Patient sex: F
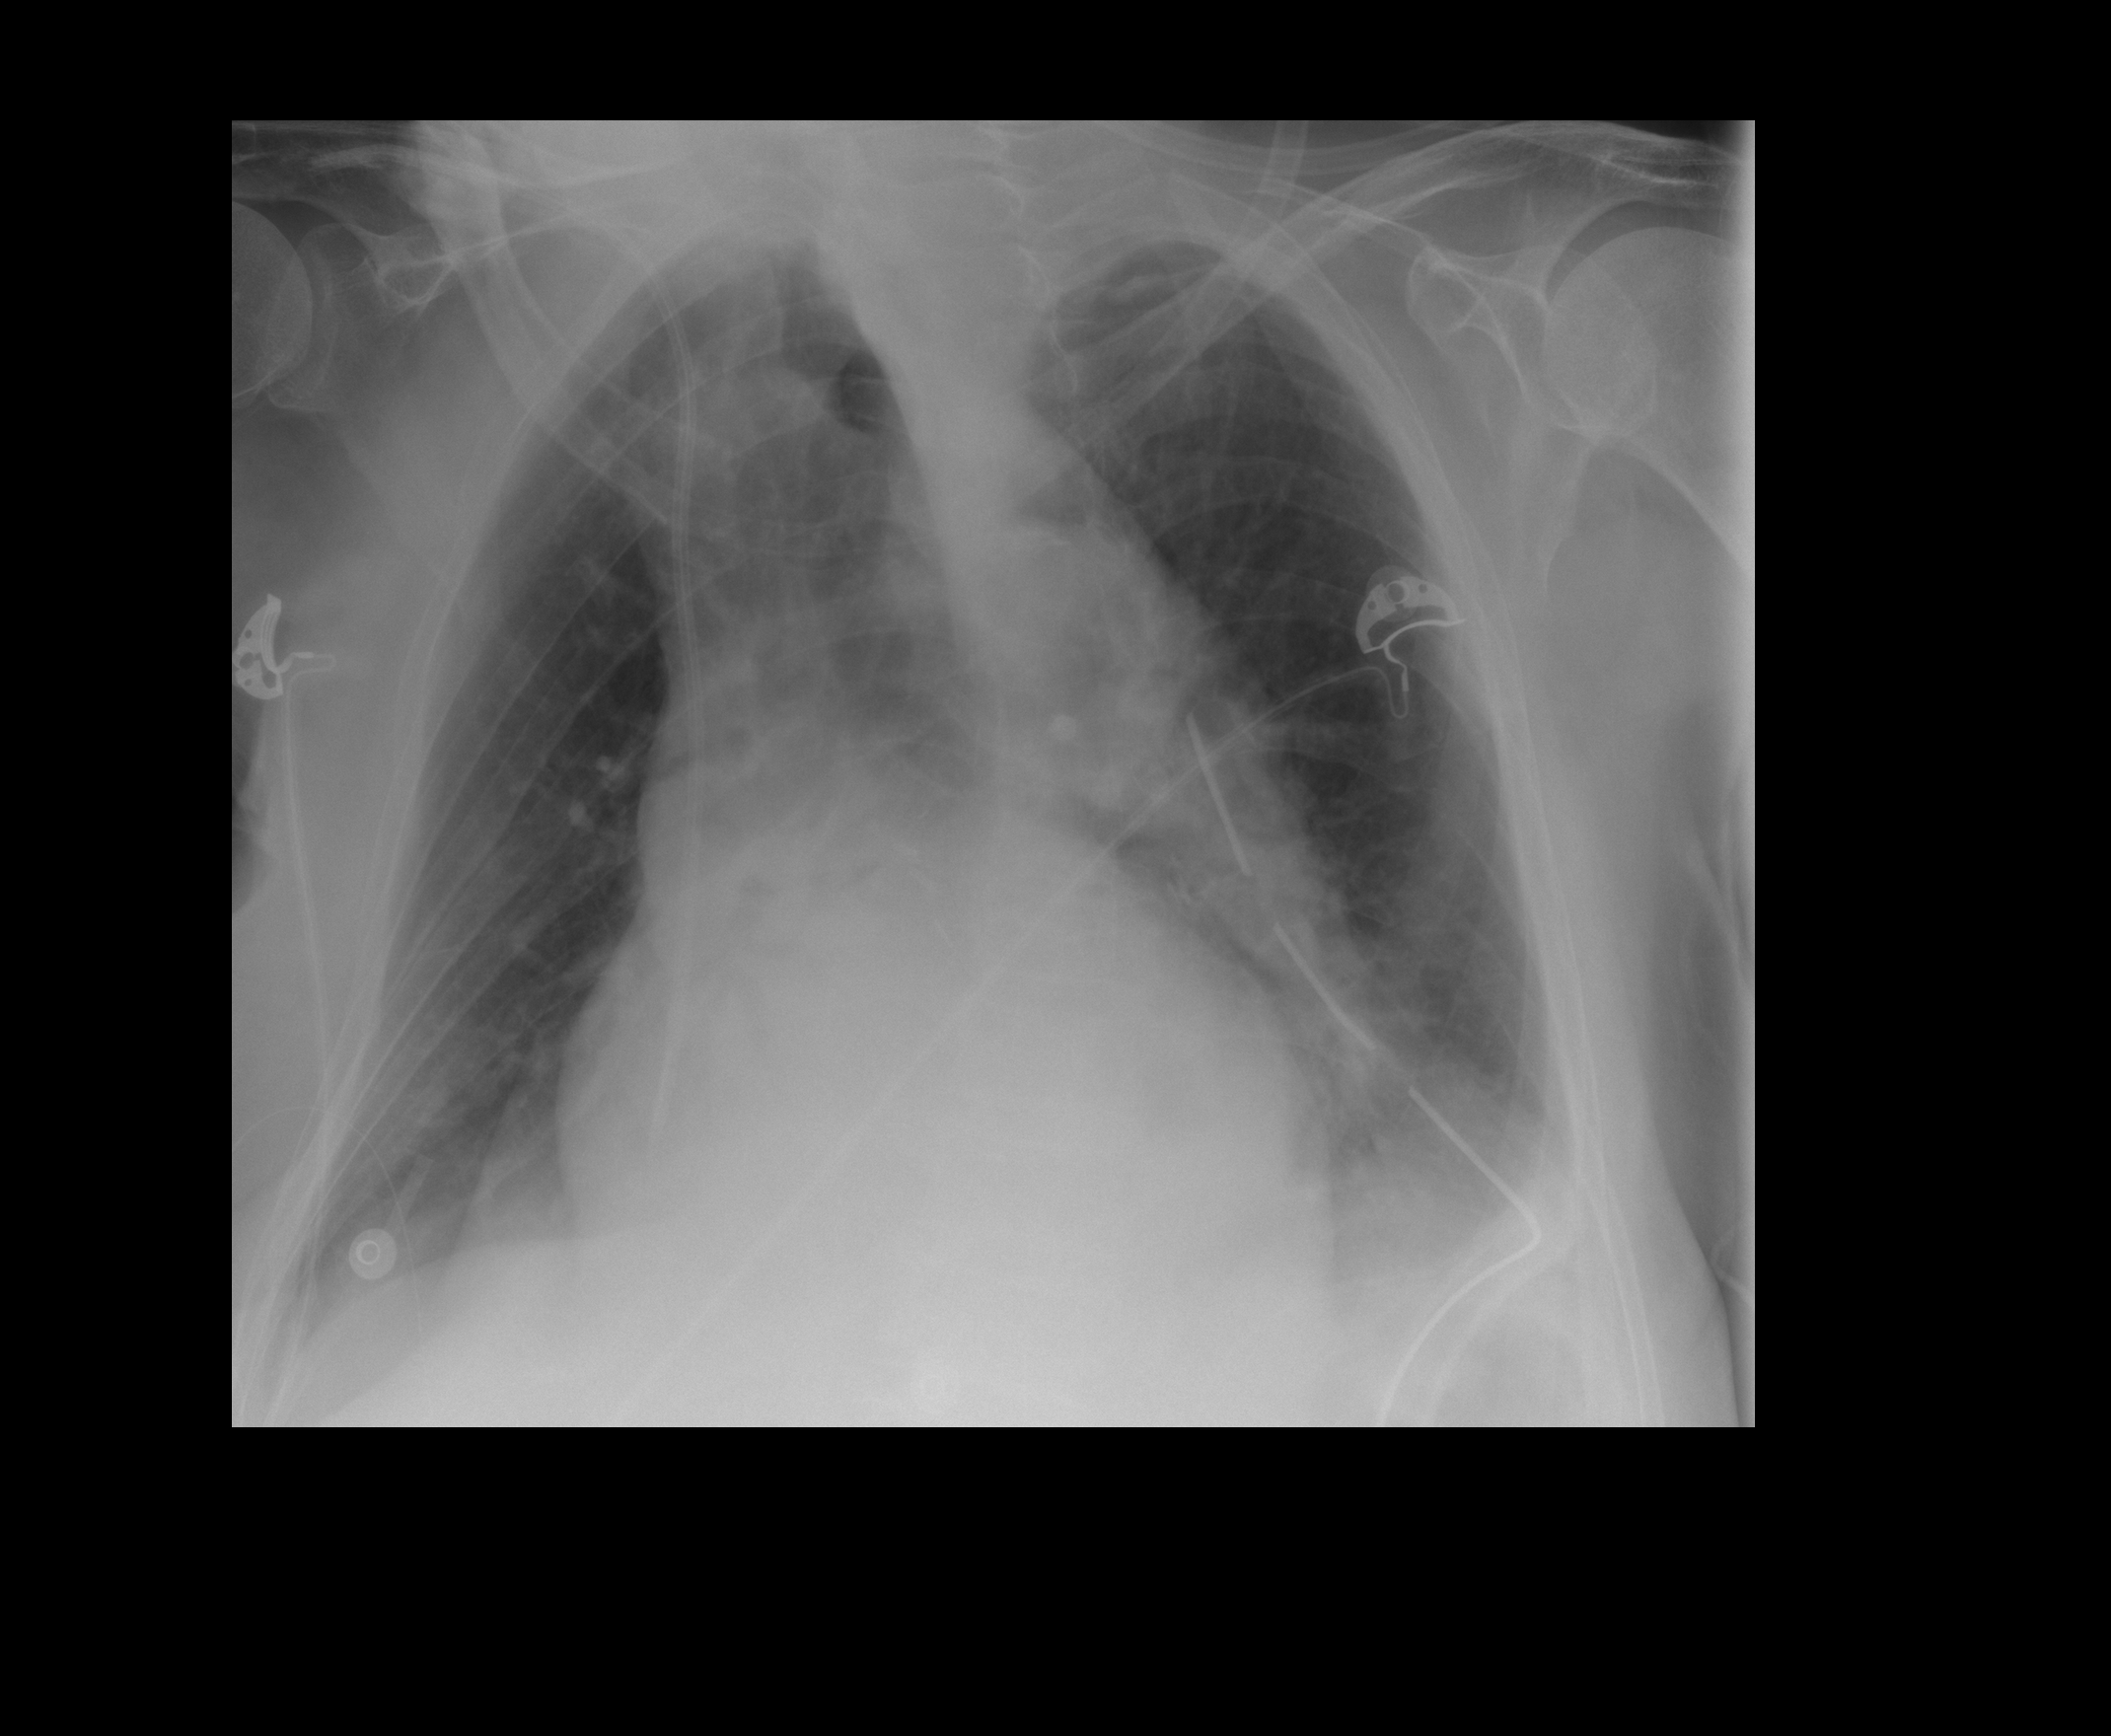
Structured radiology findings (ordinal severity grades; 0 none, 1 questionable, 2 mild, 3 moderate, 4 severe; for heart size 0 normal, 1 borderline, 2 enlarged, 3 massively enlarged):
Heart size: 2
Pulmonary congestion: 1
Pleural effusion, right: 0
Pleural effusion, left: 2
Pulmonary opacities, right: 0
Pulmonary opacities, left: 3
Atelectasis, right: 0
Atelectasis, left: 2